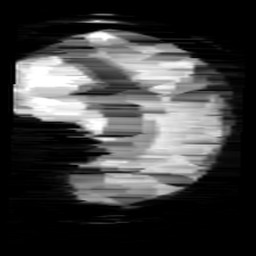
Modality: minIP
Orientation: sagittal
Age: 11
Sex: female
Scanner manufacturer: siemens
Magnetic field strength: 3 T
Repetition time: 0.027 s
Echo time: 0.02 s